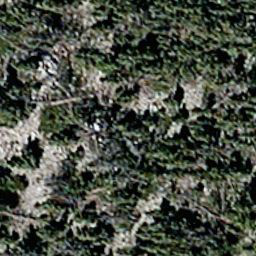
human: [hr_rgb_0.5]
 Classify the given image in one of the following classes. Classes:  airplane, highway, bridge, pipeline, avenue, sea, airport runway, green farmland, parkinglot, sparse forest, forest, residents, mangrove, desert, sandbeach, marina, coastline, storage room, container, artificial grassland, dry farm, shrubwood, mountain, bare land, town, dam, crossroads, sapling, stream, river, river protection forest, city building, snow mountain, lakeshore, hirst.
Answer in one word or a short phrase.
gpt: sparse forest